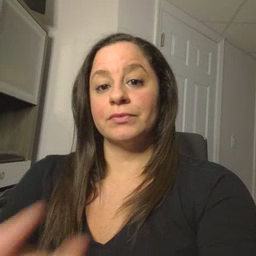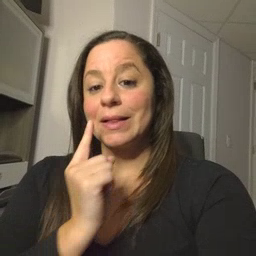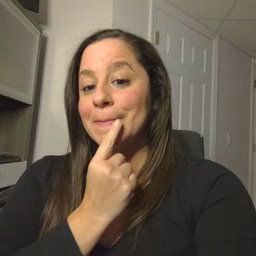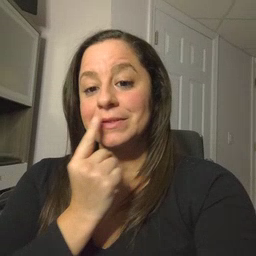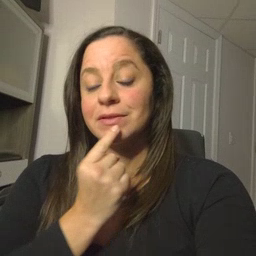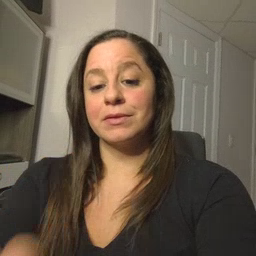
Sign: lips